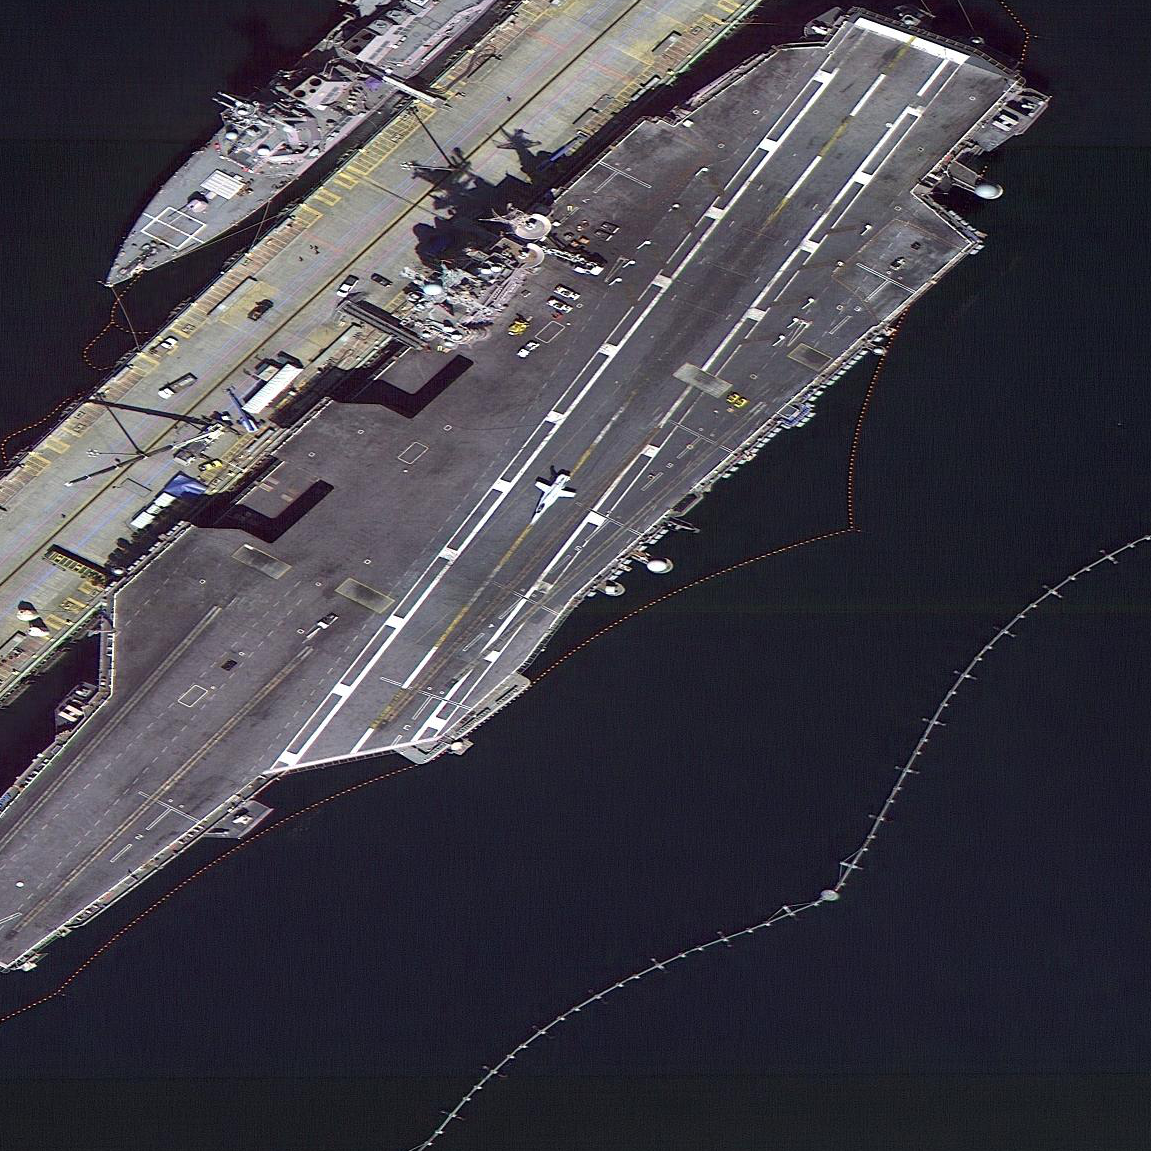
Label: aircraft_carrier